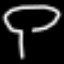
Label: mushroom